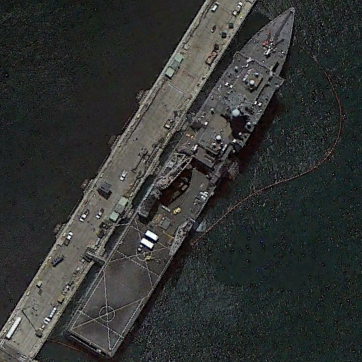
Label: combat